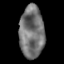
Tissue: skin
Cell type: Epithelial cells
Senescence score: 0.2552
Nuclear area (px): 1258
Mean DAPI intensity: 115.849